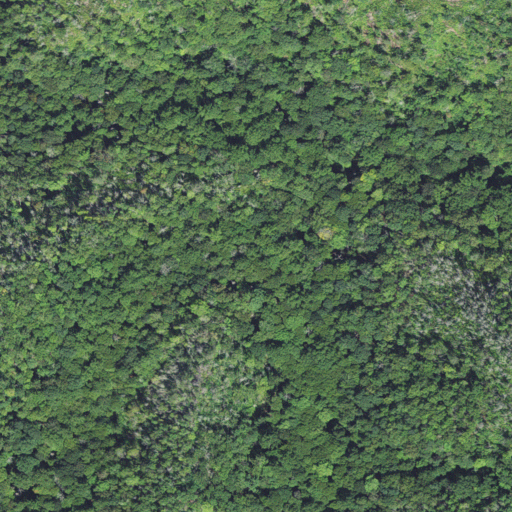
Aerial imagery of valley in North Carolina named Poplar Cove containing mixed forest and deciduous forest